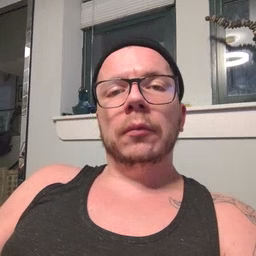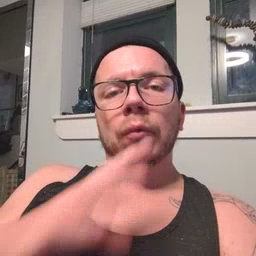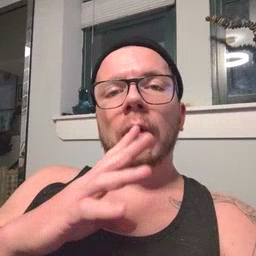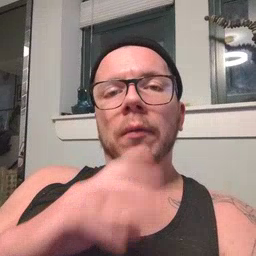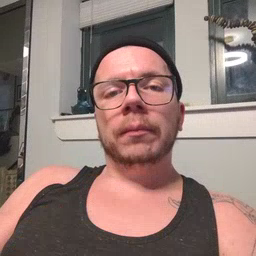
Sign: talk